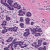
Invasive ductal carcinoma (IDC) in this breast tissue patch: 0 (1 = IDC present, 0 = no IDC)